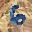
Label: 6